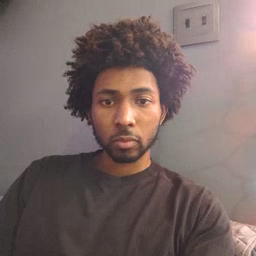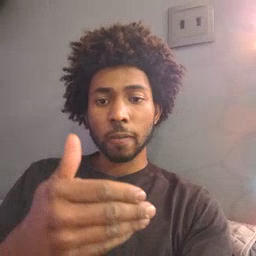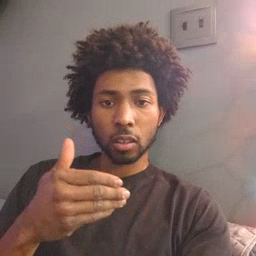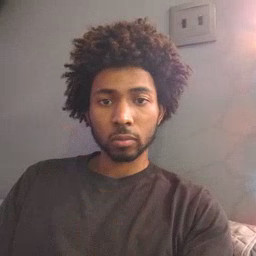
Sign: before